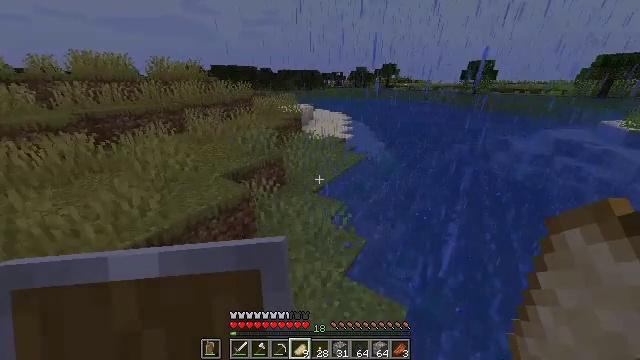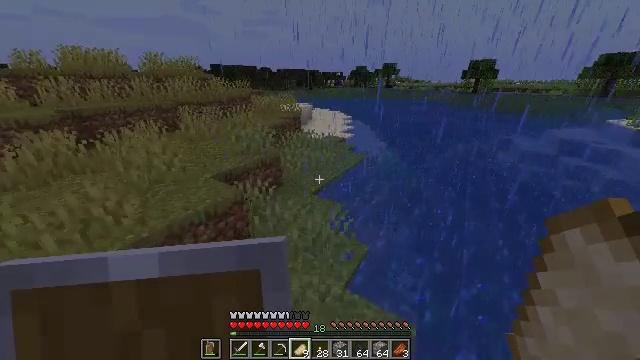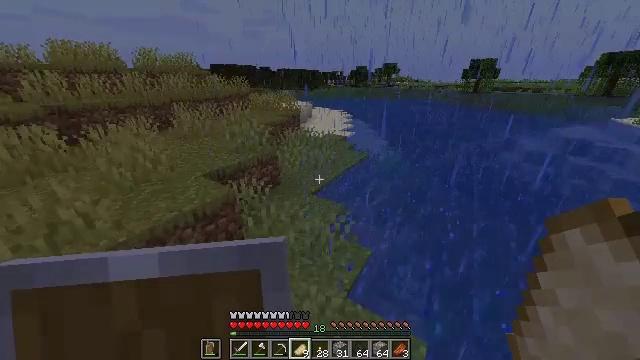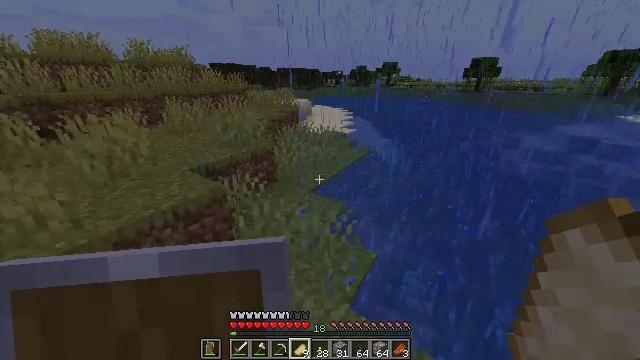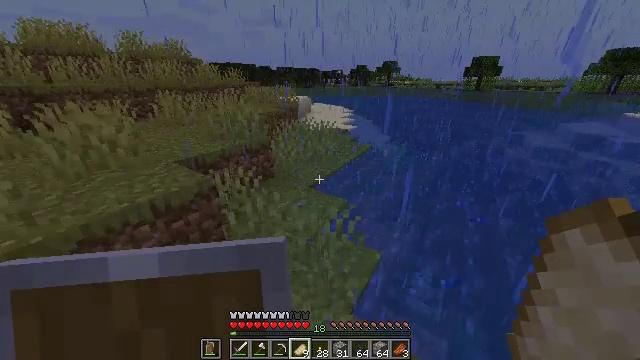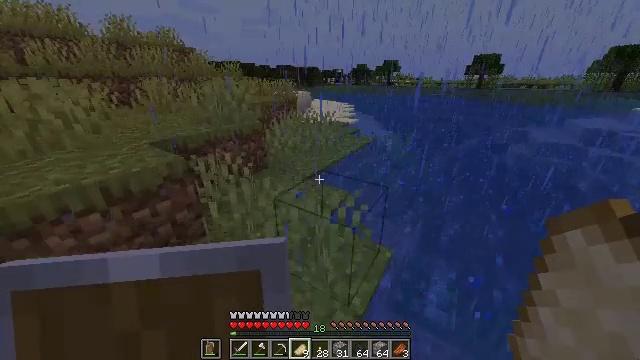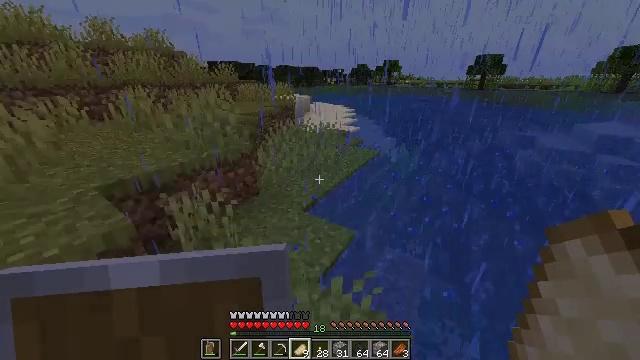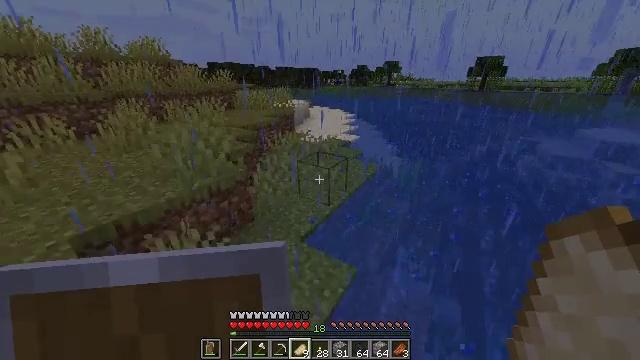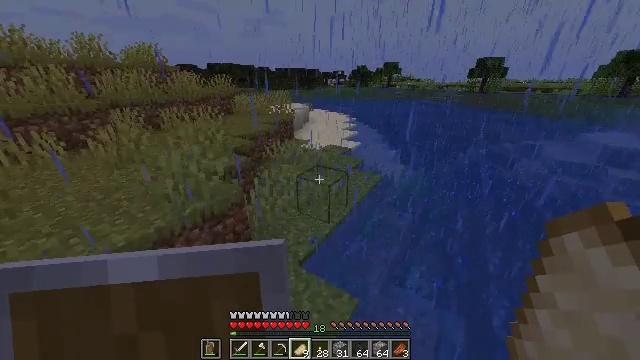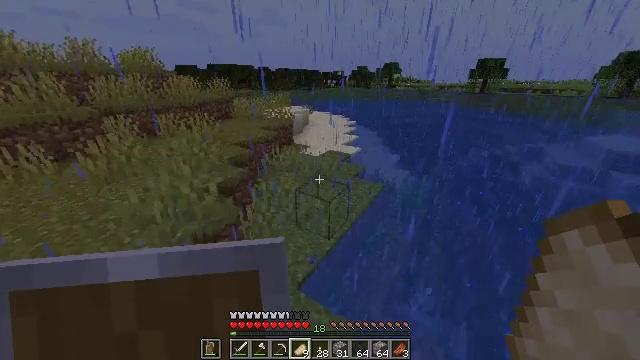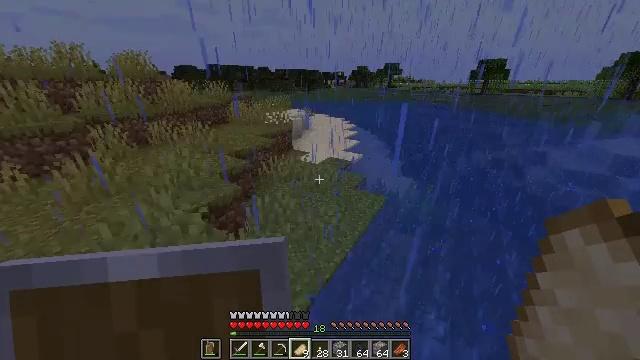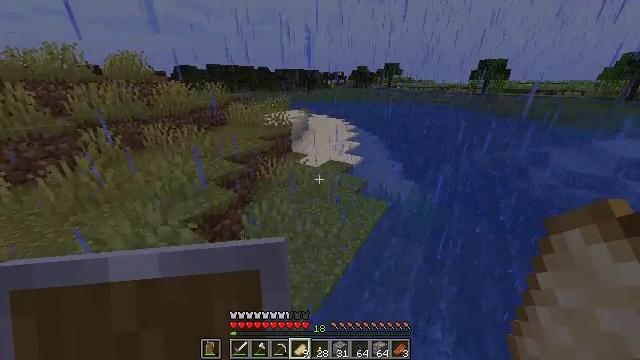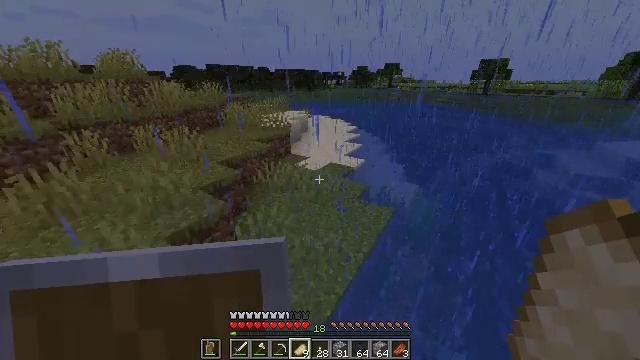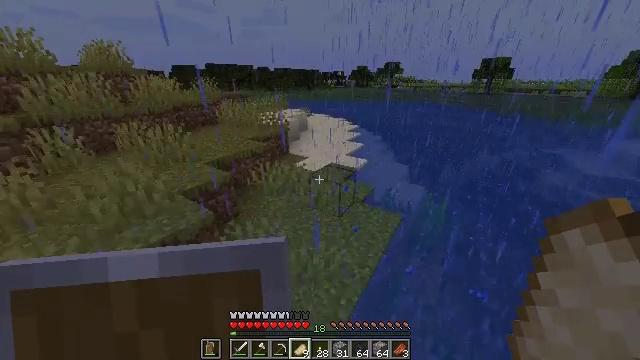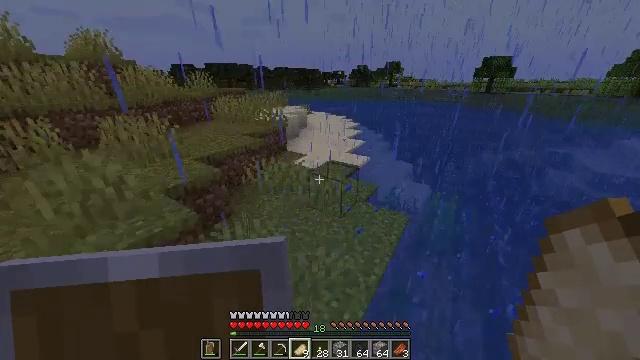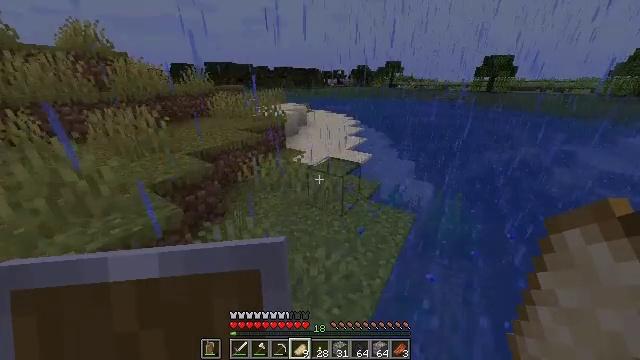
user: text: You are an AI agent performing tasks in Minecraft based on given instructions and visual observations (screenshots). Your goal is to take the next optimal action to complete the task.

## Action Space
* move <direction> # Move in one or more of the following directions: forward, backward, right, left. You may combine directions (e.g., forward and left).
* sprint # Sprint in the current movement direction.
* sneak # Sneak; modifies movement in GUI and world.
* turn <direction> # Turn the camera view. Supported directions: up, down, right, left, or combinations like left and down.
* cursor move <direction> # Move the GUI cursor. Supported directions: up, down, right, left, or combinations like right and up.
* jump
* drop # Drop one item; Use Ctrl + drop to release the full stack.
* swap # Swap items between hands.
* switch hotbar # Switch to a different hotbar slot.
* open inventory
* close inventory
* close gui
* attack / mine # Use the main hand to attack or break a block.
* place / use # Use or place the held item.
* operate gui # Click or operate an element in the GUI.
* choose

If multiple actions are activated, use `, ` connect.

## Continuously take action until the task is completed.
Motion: motion action
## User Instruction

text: Drop an apple.
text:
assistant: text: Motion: move forward, jump
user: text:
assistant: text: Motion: move forward, jump
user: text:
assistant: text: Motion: move forward, jump
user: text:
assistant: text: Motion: move forward, jump
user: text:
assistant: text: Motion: move forward, jump
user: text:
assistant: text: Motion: move forward, jump
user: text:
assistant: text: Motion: move forward, jump
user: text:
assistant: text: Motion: move forward, jump
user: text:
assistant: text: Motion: move forward, jump
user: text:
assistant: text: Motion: move forward, jump
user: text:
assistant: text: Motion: move forward, jump
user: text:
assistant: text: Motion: move forward, jump
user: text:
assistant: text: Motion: move forward, jump
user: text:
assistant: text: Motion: move forward, jump
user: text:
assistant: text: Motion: move forward, jump
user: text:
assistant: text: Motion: move forward, jump
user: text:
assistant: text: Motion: move forward, jump
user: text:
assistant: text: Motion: move forward, jump
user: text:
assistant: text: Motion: move forward, jump
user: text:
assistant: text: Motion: move forward, jump
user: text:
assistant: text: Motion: move forward, jump
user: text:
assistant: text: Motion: move forward, jump
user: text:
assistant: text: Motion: move forward, jump
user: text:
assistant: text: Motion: move forward, jump
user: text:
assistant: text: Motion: move forward, jump
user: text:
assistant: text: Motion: move forward, jump
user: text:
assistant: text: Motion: move forward, jump
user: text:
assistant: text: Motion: move forward, jump
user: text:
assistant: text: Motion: move forward, jump
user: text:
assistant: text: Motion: move forward, jump